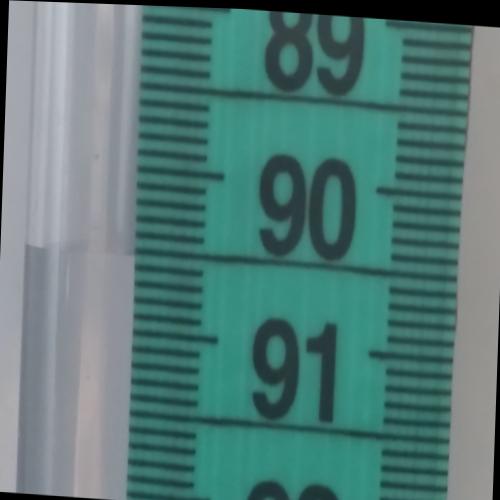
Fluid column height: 90.5 cm